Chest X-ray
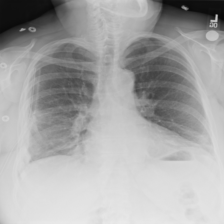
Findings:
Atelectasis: negative
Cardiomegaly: negative
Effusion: negative
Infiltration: negative
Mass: negative
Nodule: negative
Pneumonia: negative
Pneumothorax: negative
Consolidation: negative
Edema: negative
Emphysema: negative
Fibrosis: negative
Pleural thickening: positive
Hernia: negative